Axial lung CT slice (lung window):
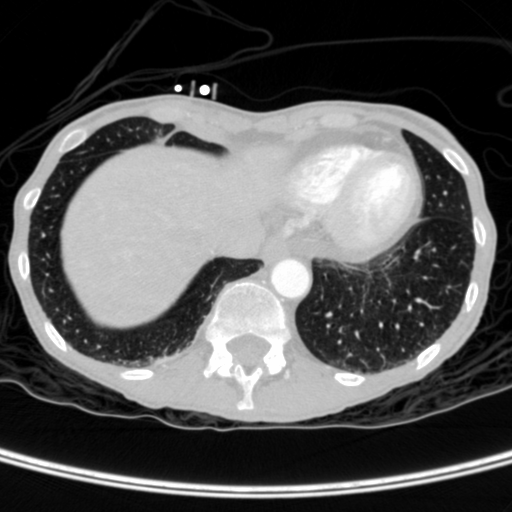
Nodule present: no